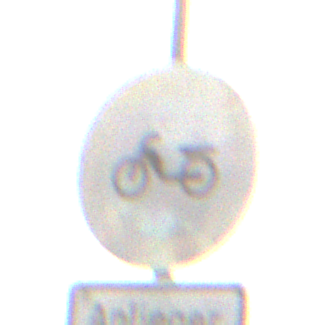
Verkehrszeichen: VerbotMofas
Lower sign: PersonengruppenFrei1
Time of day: MorningAfternoon
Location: Outdoor (Suburban)
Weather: PartlyCloudy
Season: NotSpecified
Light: Natural